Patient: sex F, age 26
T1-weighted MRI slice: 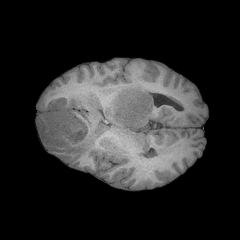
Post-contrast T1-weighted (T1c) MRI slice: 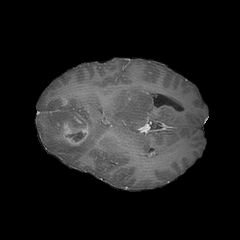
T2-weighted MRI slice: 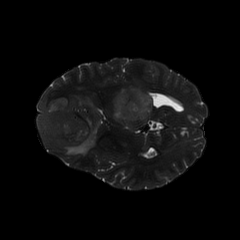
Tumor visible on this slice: yes
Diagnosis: Glioblastoma, IDH-wildtype
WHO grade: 4